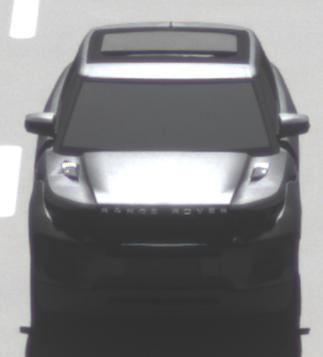
Make: Land Rover
Model: Range Rover Evoque 2.0 Si4
Detailed model: Range Rover Evoque (I)
Model produced from: 2011/08
Model produced until: 2013/11
Doors: 5
Color: gray
Road condition: dry road
Daytime: midday
Contrast: high contrast